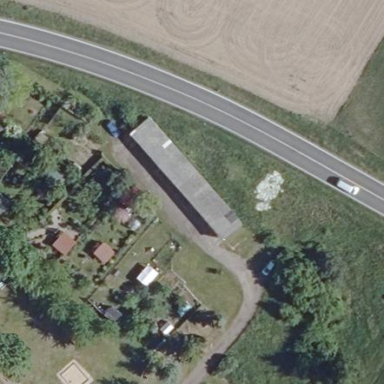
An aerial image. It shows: Group of garages.